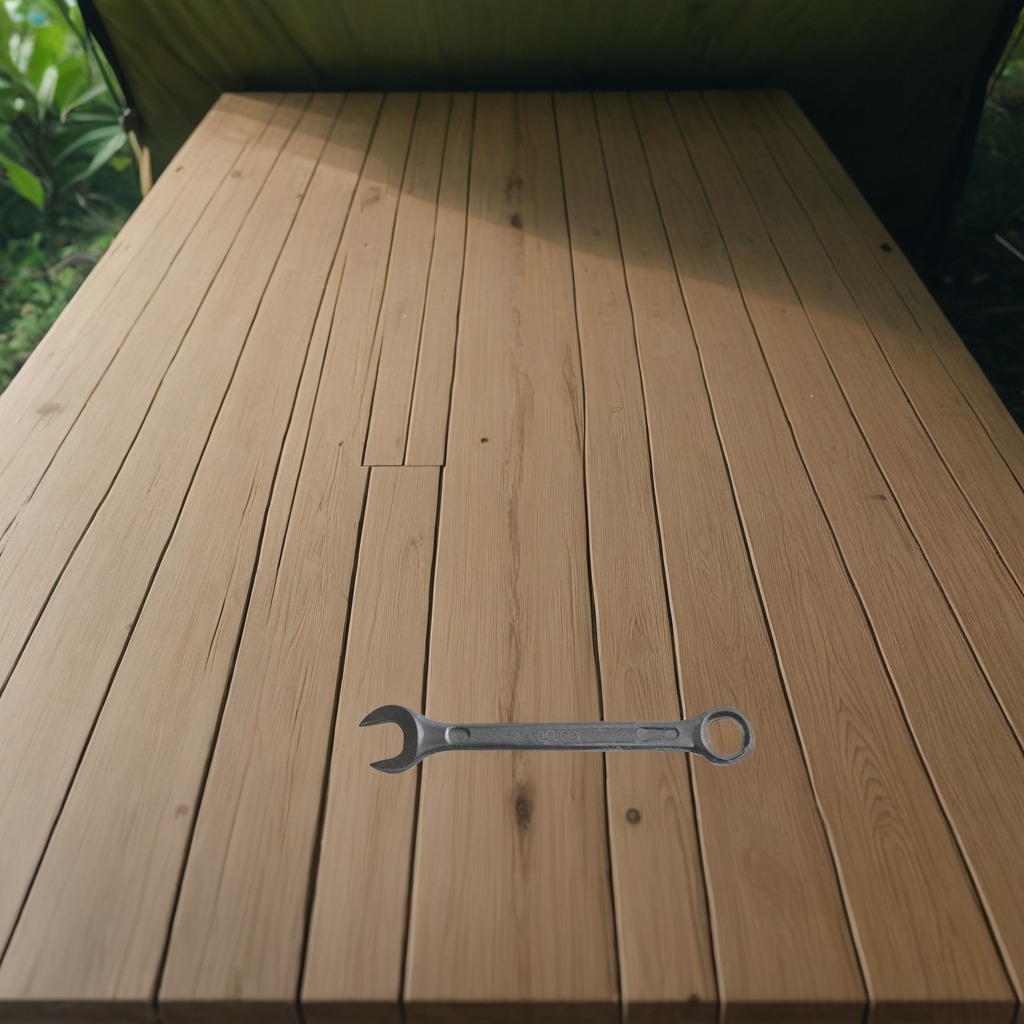
An wrench lies on a wooden table inside a jungle field workshop tent.